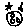
Label: moon